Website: lowes
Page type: account-selection
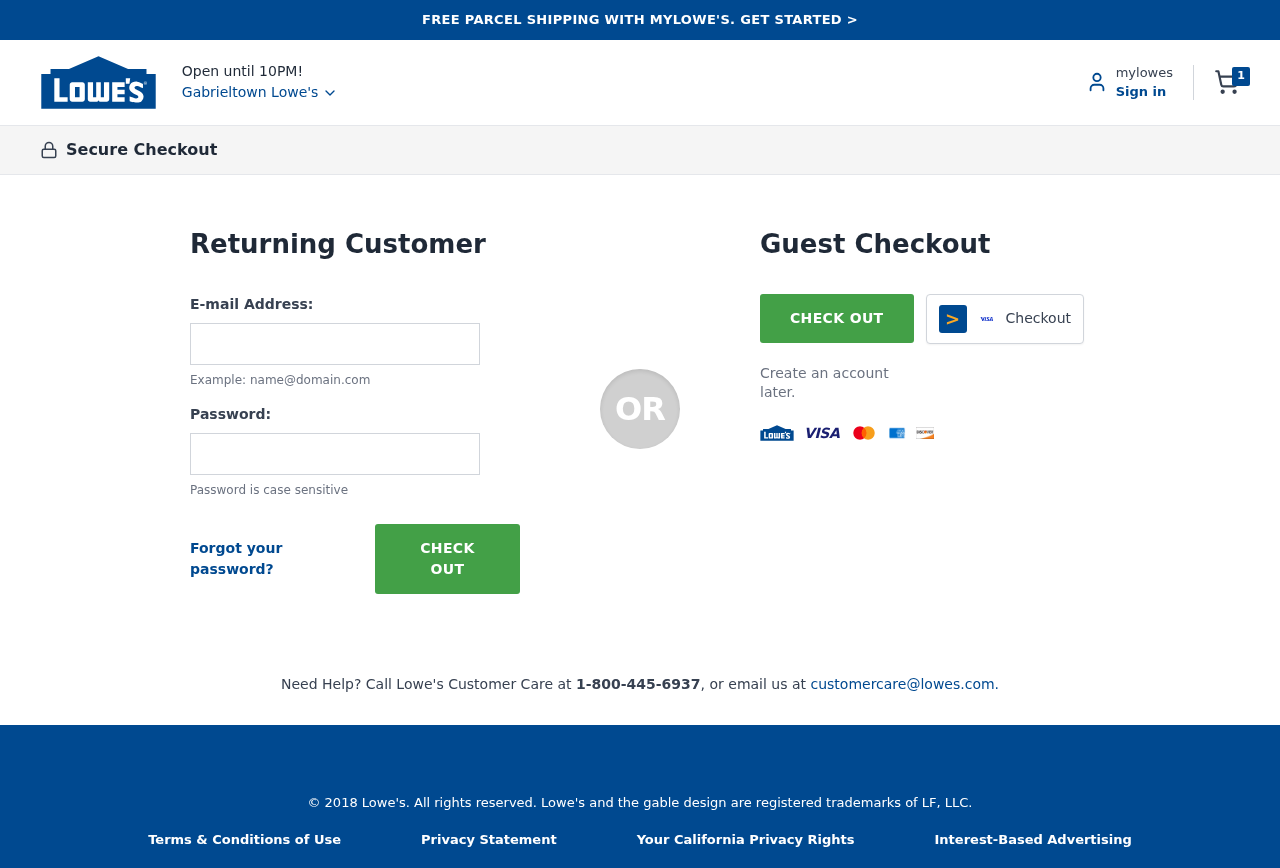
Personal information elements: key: PII_CITY
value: Gabrieltown Lowe's
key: PII_LOGIN_USERNAME
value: rebecca_sawyer
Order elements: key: ORDER_NUM_ITEMS
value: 1